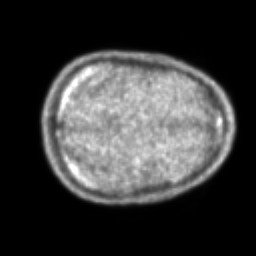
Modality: PET
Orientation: axial
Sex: male
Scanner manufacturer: ge